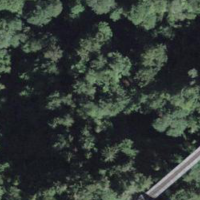
EUNIS habitat code: 44
Species observed at this site:
Asplenium scolopendrium